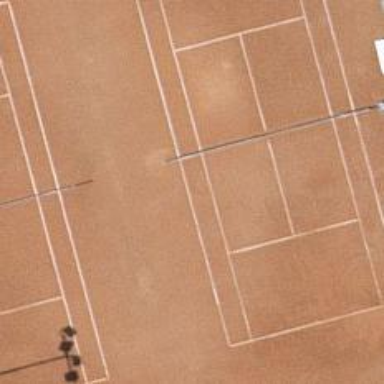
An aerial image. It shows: Tennis court in leisure pitch.